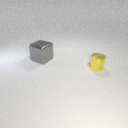
small yellow metal cylinder in front of large gray metal cube